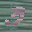
Label: 3